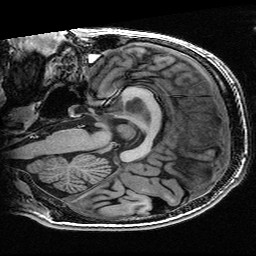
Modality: T1w
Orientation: sagittal
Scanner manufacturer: ge
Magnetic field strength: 3 T
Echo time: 0.00318 s